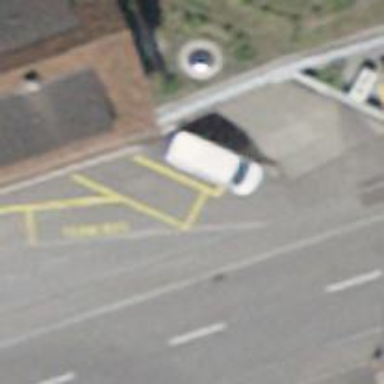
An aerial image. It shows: Parking entrance.